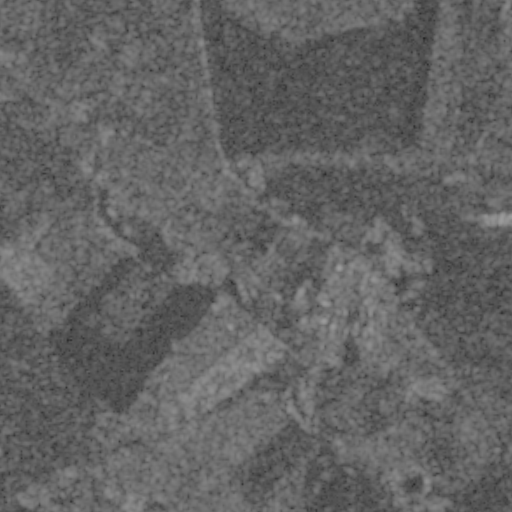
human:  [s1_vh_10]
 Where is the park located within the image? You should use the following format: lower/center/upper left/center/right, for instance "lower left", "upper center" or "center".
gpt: The park is located in the lower right of the image.
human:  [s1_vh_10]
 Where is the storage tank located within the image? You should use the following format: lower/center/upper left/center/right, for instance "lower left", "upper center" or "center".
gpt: The storage tank is located in the center of the image.
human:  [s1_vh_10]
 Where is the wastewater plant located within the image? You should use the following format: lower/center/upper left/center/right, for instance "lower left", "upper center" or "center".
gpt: The wastewater plant is located in the upper right of the image.
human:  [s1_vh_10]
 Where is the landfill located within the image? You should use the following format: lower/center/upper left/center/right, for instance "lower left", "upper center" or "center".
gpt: There is no landfill in the image.

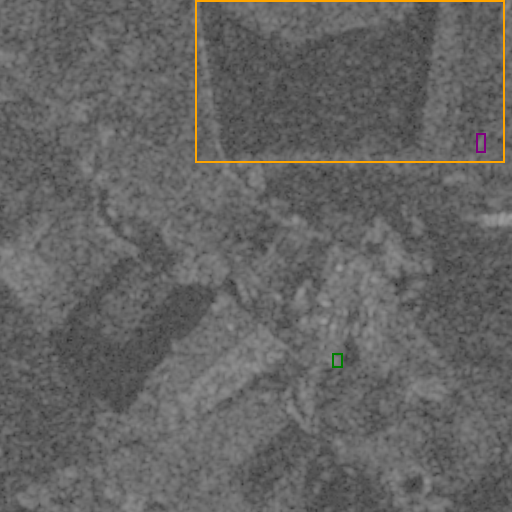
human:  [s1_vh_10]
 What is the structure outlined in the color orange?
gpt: The structure outlined in orange is a crop field.
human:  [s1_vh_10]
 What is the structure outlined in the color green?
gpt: The structure outlined in green is a park.
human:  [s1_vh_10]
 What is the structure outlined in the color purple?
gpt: The structure outlined in purple is a wastewater plant.
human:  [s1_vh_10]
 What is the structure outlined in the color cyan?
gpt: There is no cyan outline.